Field crop: tomato
Growth stage: 1
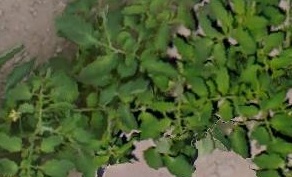
Species: tomato